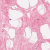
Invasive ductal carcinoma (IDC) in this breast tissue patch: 0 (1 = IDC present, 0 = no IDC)